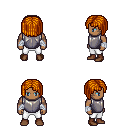
a pixel art fantasy rpg character, male body template, human, dark skin, steel chest armor, white pants, dark blonde pageboy hairstyle, white cloth bandages, brown shoes, four views (front, back, left, right), 2x2 character sprite sheet, small pixel art, hard edges, no anti-aliasing